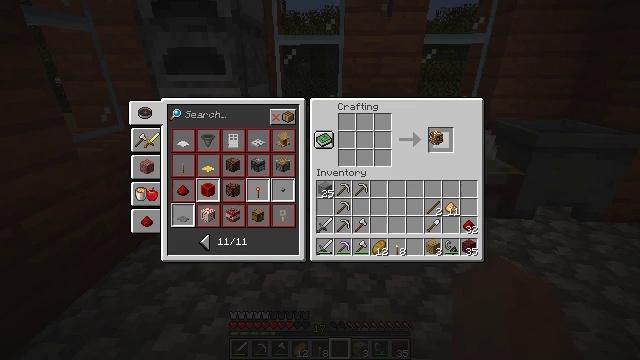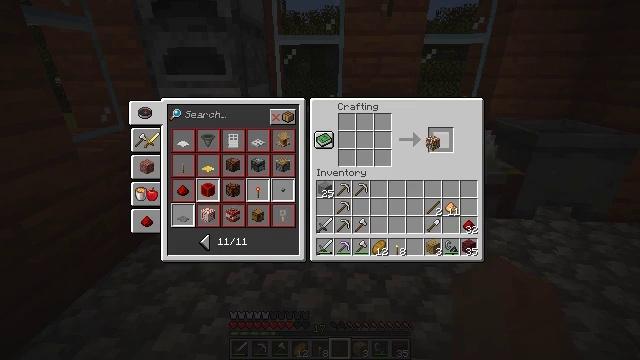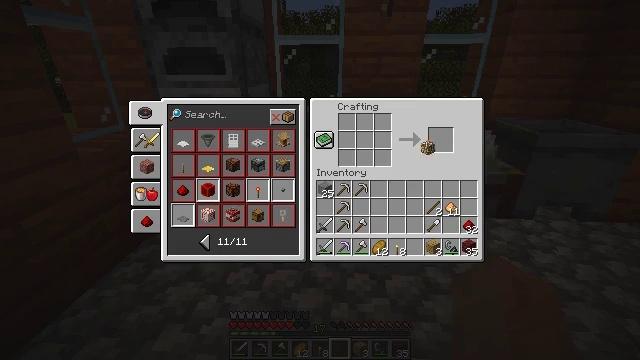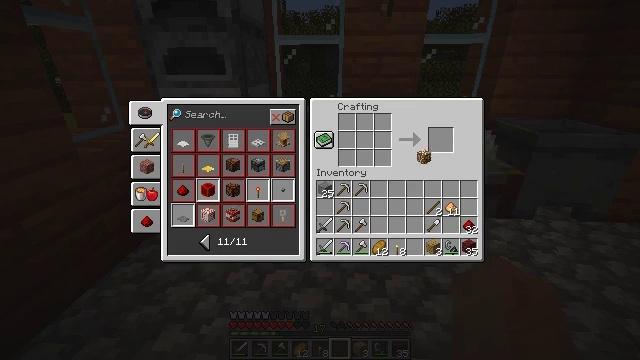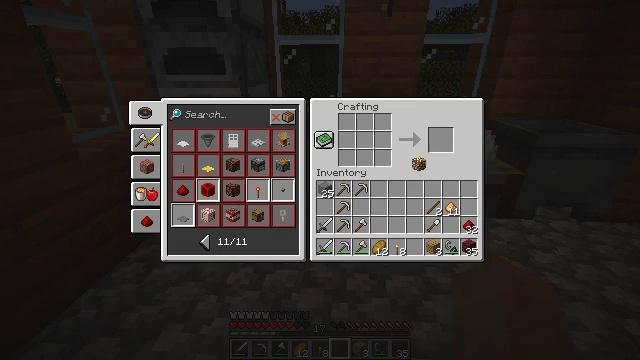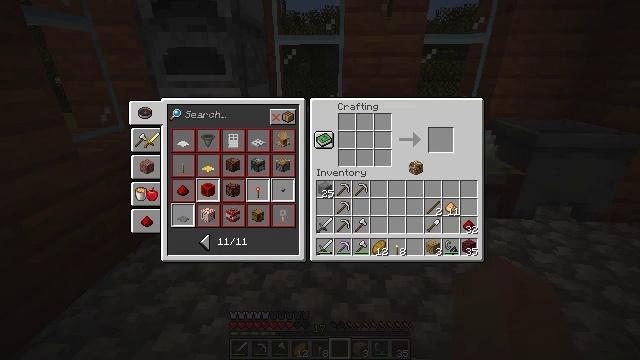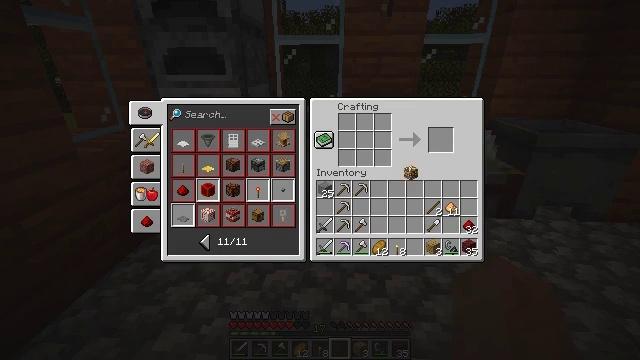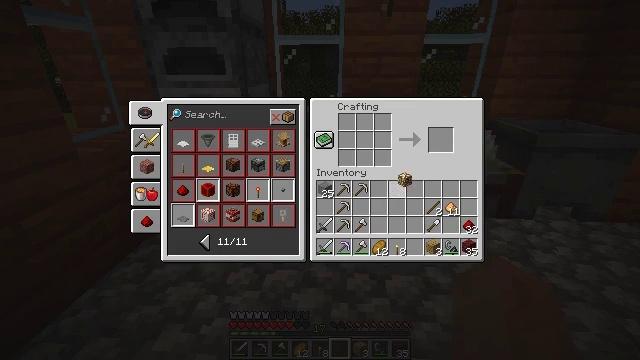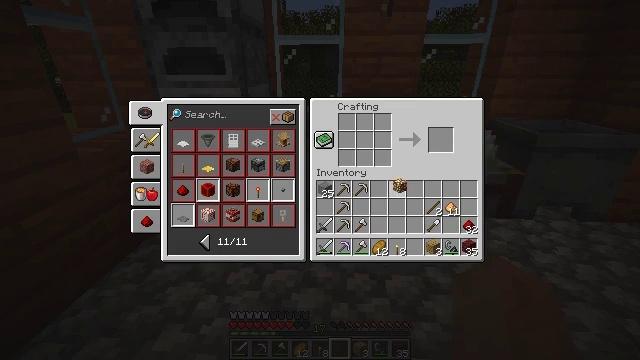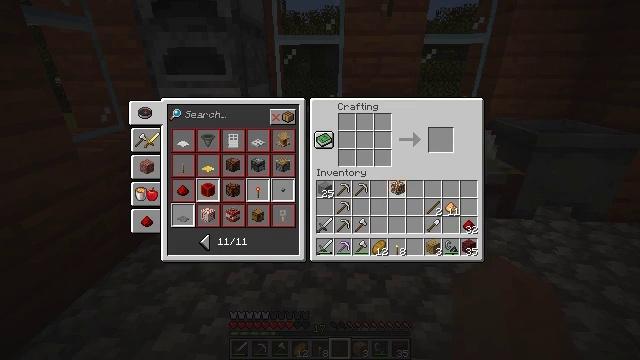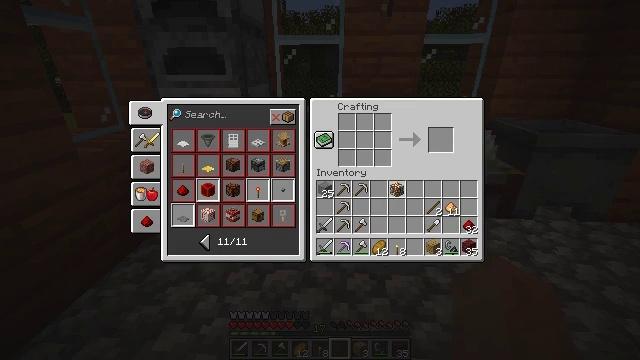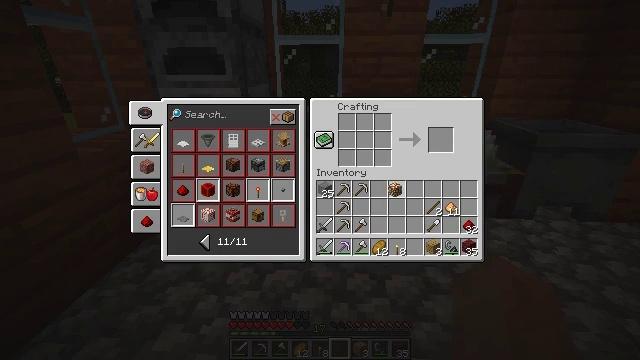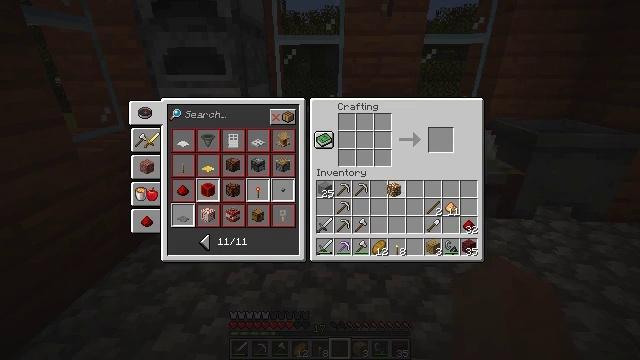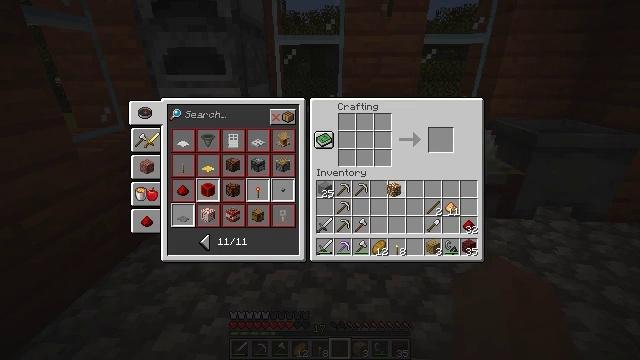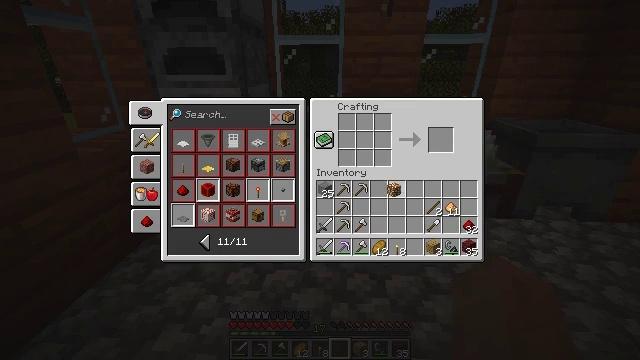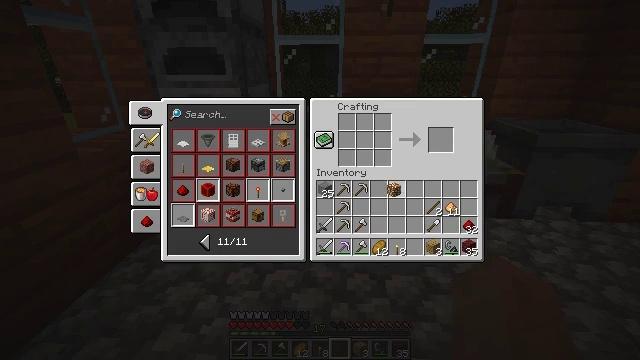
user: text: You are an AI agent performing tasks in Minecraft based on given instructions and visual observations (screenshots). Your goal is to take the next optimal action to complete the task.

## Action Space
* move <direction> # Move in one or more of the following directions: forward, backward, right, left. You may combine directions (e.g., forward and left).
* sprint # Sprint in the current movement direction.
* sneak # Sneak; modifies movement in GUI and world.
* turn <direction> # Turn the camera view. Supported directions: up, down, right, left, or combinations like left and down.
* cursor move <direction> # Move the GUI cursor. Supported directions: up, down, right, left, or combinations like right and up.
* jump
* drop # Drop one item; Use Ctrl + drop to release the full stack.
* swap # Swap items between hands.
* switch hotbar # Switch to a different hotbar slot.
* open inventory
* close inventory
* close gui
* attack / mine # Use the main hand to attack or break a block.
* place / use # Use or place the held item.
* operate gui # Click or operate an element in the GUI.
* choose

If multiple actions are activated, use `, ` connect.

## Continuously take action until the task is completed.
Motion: motion action
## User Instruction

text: Craft a redstone lamp.
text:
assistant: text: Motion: open gui
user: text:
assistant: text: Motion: no_op
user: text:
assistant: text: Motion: cursor move down
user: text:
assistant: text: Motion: no_op
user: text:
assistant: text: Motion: no_op
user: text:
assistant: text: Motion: no_op
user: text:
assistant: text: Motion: cursor move down
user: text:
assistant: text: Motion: no_op
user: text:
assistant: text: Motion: no_op
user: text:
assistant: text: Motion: no_op
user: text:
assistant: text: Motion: no_op
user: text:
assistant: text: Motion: no_op
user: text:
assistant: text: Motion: no_op
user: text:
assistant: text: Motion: operate gui
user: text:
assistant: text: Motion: operate gui
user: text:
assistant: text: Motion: operate gui
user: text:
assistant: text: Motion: no_op
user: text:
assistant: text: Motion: no_op
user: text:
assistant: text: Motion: cursor move left
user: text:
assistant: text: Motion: cursor move left
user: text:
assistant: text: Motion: cursor move left
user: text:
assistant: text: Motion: cursor move left
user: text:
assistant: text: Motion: cursor move left
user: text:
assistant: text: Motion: no_op
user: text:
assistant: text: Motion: no_op
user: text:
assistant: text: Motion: no_op
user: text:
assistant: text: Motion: no_op
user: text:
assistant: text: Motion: no_op
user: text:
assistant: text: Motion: no_op
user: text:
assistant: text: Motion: operate gui